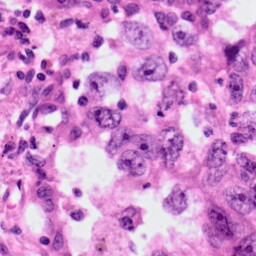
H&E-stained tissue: Lung